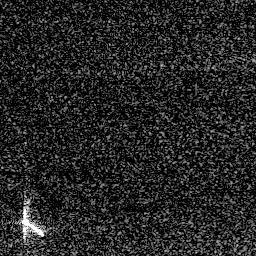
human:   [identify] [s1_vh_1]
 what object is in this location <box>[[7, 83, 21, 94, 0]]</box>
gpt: <ref>1 medium ship at the bottom left</ref>